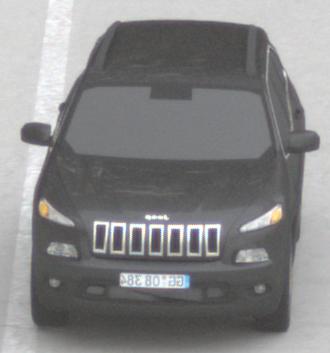
Make: Jeep
Model: Cherokee 3.2 V6 Pentastar
Detailed model: Cherokee (KL)
Model produced from: 2014/07
Model produced until: 2015/07
Doors: 5
Color: gray
Road condition: dry road
Daytime: morning or afternoon
Contrast: low contrast